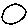
Label: circle